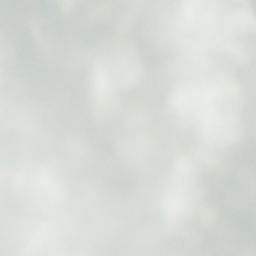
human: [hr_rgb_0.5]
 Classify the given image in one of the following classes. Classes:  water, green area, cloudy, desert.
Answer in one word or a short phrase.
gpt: cloudy